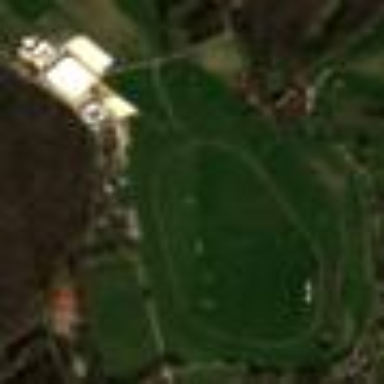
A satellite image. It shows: Sports centre dedicated to horse racing on leisure land.